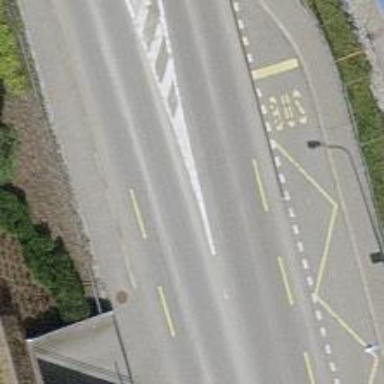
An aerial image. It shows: Public transport stop position.